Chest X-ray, AP view. Patient: 75 years old, sex F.
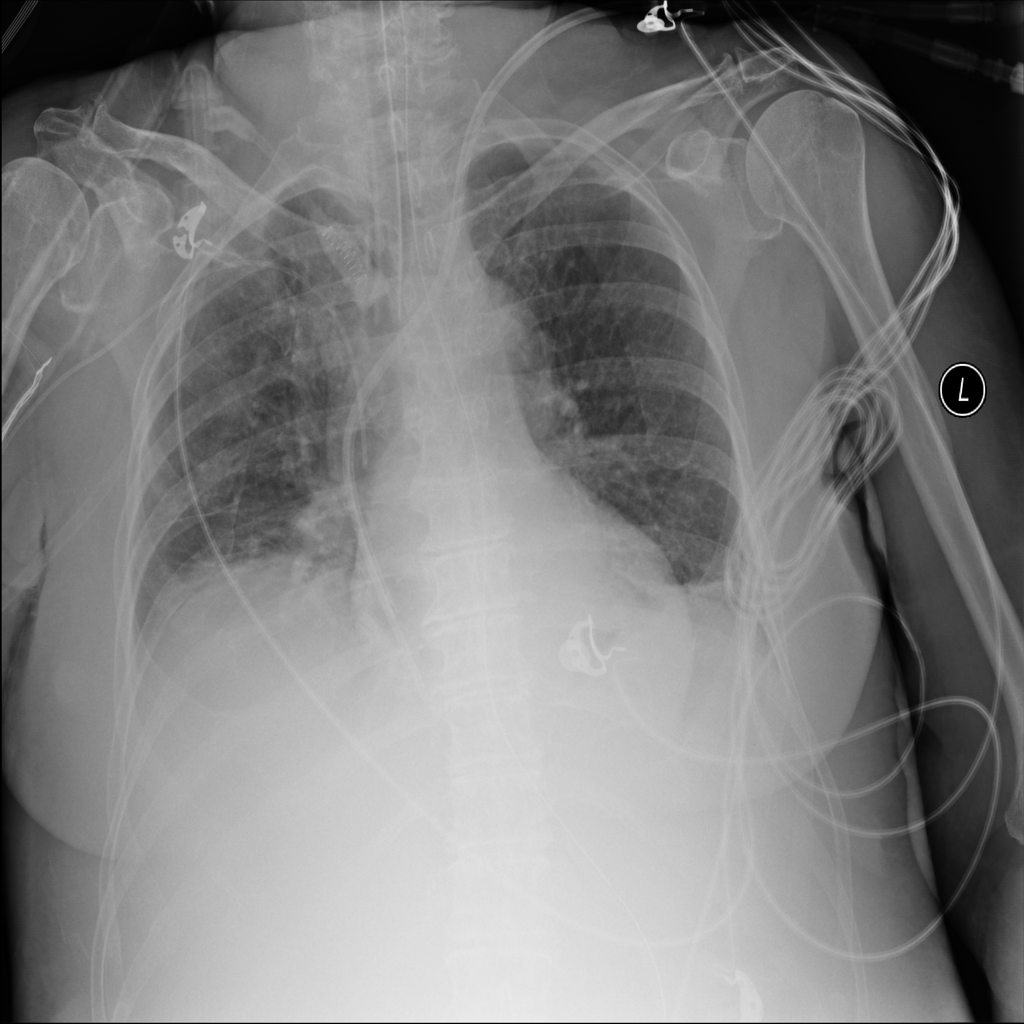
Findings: Atelectasis, Effusion